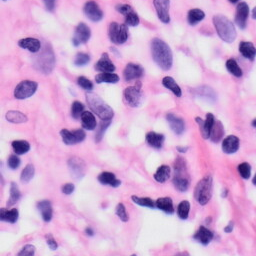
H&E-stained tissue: Skin